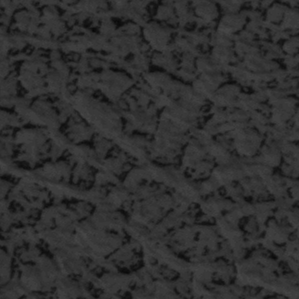
Label: frost